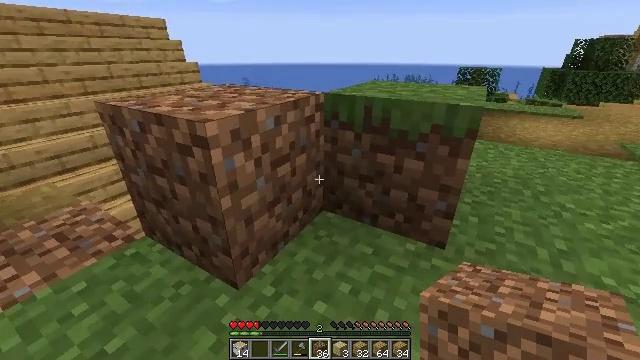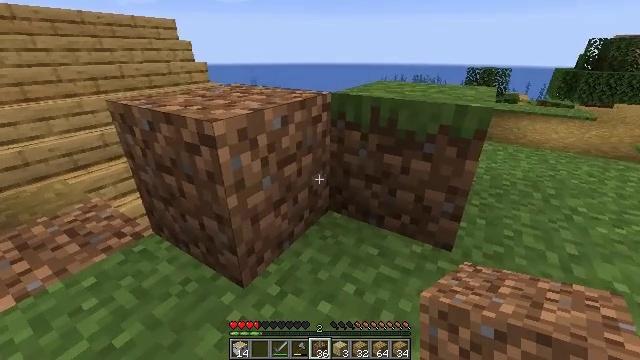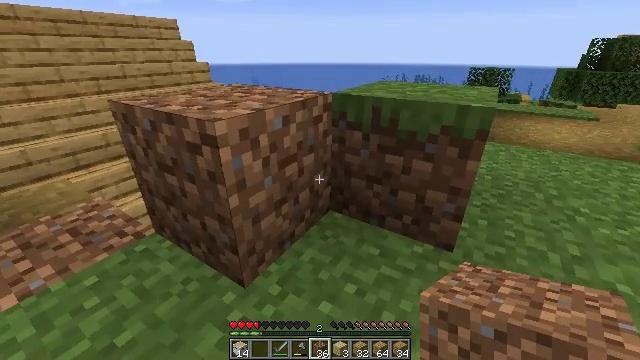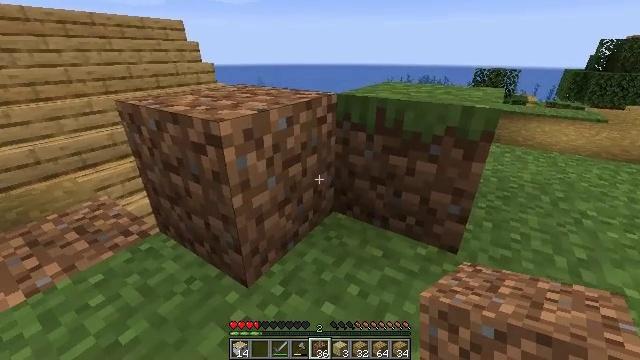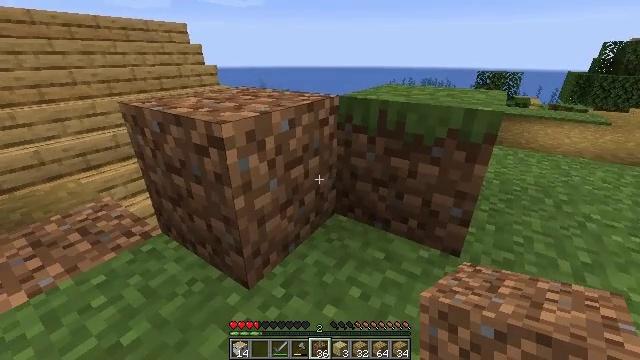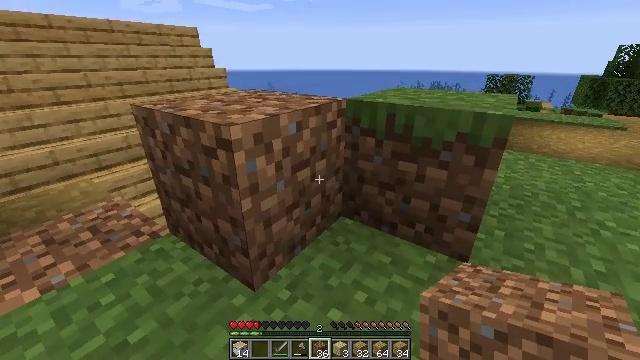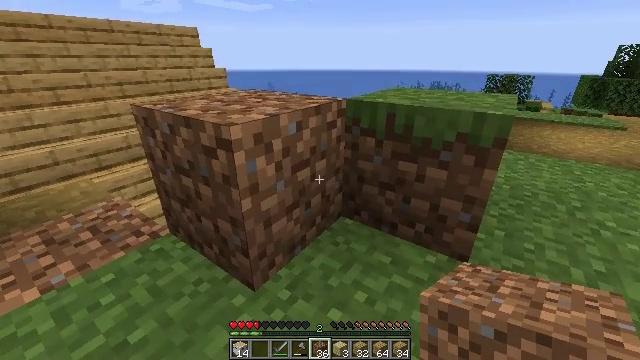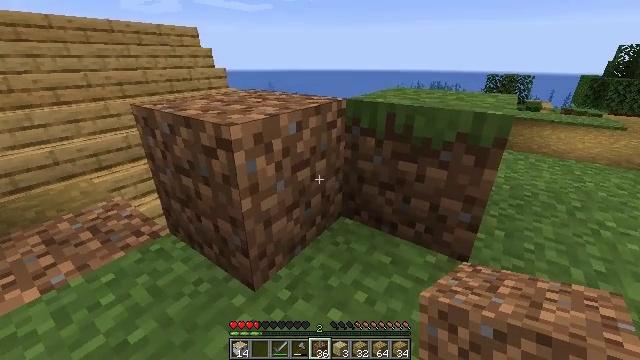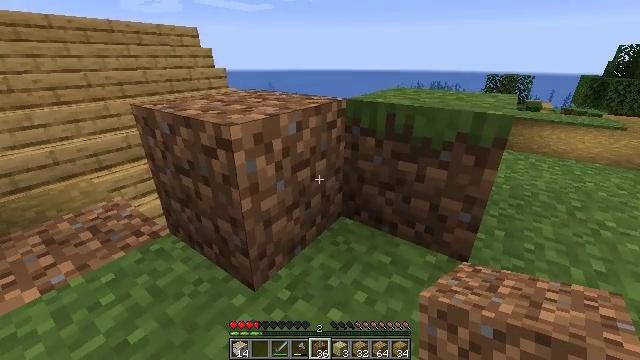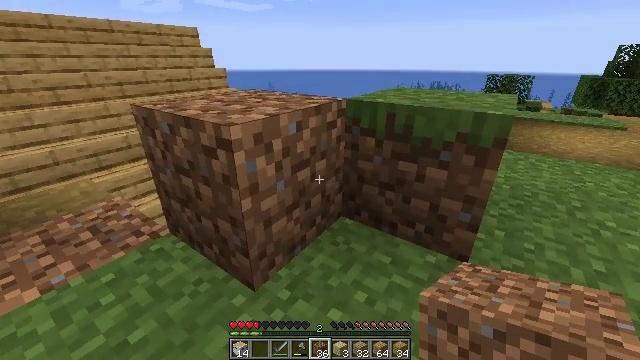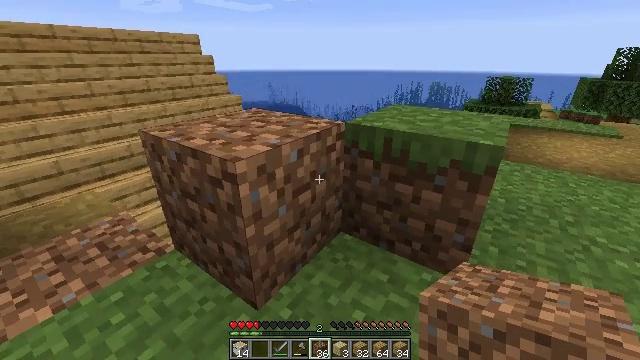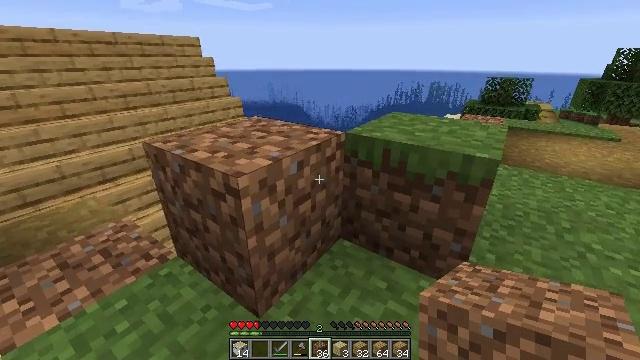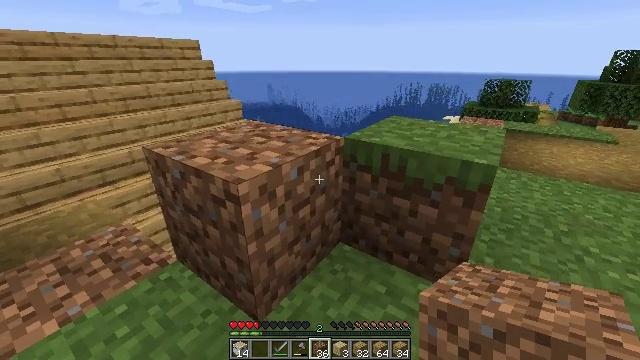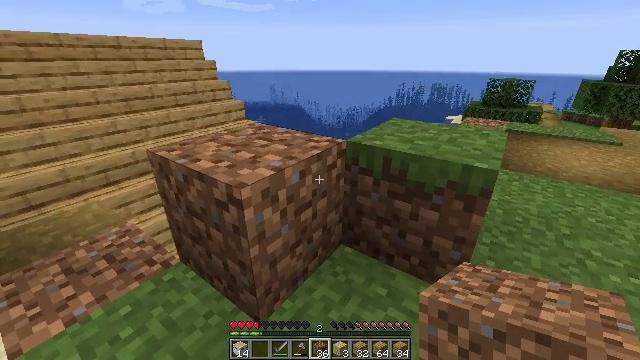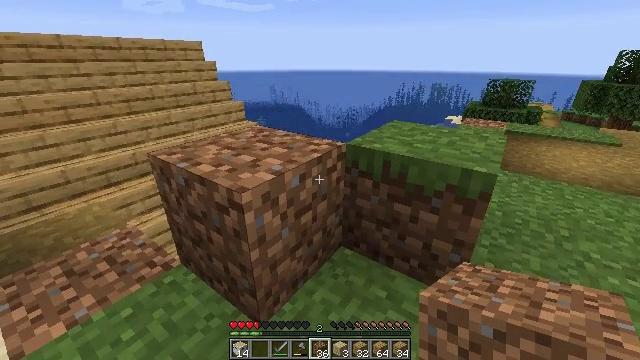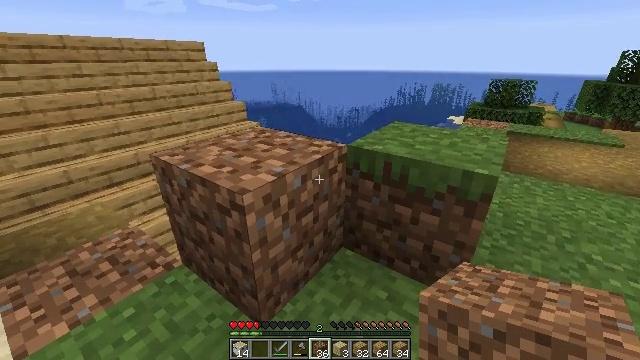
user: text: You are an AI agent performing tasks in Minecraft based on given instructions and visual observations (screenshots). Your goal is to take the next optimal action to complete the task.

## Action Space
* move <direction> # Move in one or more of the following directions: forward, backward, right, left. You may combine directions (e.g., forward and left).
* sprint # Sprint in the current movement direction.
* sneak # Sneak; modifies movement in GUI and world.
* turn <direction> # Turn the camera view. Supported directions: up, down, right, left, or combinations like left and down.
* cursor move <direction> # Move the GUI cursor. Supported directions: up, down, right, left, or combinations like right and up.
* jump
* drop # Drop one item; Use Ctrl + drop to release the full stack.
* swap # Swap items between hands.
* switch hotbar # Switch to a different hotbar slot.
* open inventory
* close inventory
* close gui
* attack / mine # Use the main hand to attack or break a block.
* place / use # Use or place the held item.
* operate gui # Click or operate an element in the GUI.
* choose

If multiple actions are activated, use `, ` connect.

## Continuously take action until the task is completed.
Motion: motion action
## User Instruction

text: Break the dirt block.
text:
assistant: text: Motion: sneak, turn left
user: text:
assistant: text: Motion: sneak
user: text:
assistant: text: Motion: sneak
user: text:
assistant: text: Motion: sneak
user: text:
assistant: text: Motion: sneak, turn left
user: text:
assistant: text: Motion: sneak
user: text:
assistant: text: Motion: sneak
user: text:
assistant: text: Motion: sneak
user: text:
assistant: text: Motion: no_op
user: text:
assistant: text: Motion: no_op
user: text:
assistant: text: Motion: no_op
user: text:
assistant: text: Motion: no_op
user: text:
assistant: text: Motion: no_op
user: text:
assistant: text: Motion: no_op
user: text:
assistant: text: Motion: no_op
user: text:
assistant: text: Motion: no_op
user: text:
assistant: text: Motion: no_op
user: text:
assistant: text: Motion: no_op
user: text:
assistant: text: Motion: no_op
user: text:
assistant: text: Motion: no_op
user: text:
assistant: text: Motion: no_op
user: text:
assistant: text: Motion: turn left
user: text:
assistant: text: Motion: turn left and down
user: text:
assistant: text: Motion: no_op
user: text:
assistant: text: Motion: no_op
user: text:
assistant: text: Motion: no_op
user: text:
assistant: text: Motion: no_op
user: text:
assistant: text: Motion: no_op
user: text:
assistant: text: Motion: no_op
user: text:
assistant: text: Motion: no_op